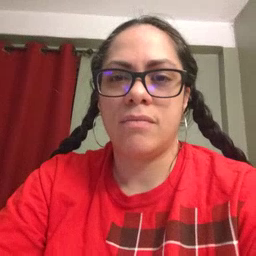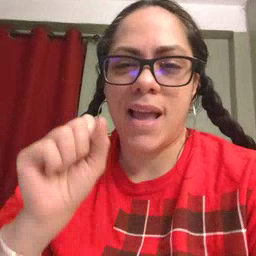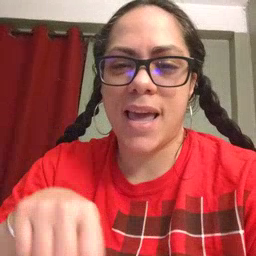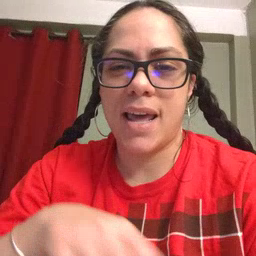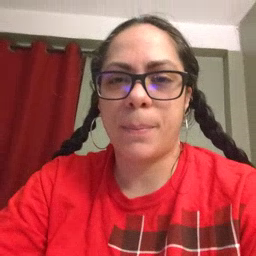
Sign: can